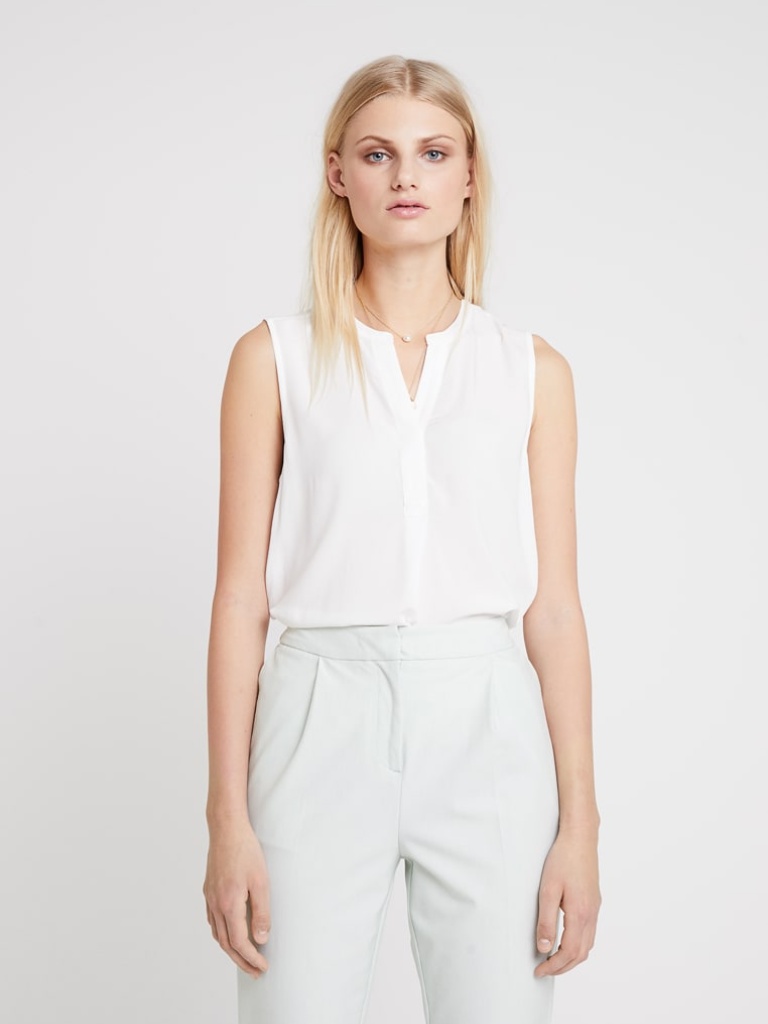
cotton loose sleeveless hip length Fully Tucked in v-neck blouse